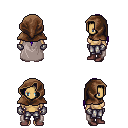
a pixel art fantasy rpg character, female body template, human, tanned skin, gray cape, metal pants, blue ponytail hairstyle, cloth hood, metal gloves, maroon shoes, four views (front, back, left, right), 2x2 character sprite sheet, small pixel art, hard edges, no anti-aliasing